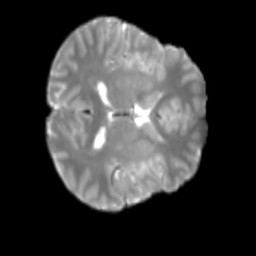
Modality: T2w
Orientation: axial
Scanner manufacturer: siemens
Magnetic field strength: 3 T
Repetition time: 4 s
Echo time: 0.0594 s